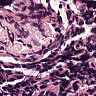
Metastatic tissue present: no